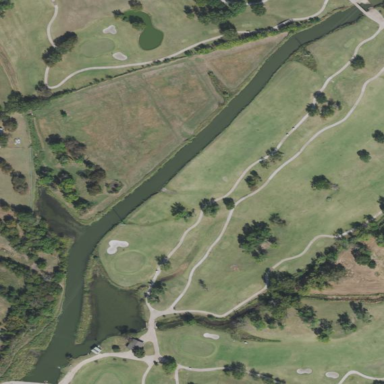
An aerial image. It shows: Water hazard on golf course. The hazard is natural water feature.